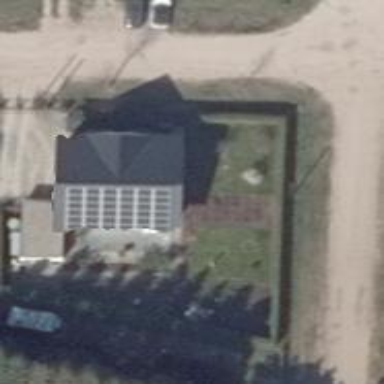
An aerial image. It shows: Solar photovoltaic panel generator producing electricity as small installation.